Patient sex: M
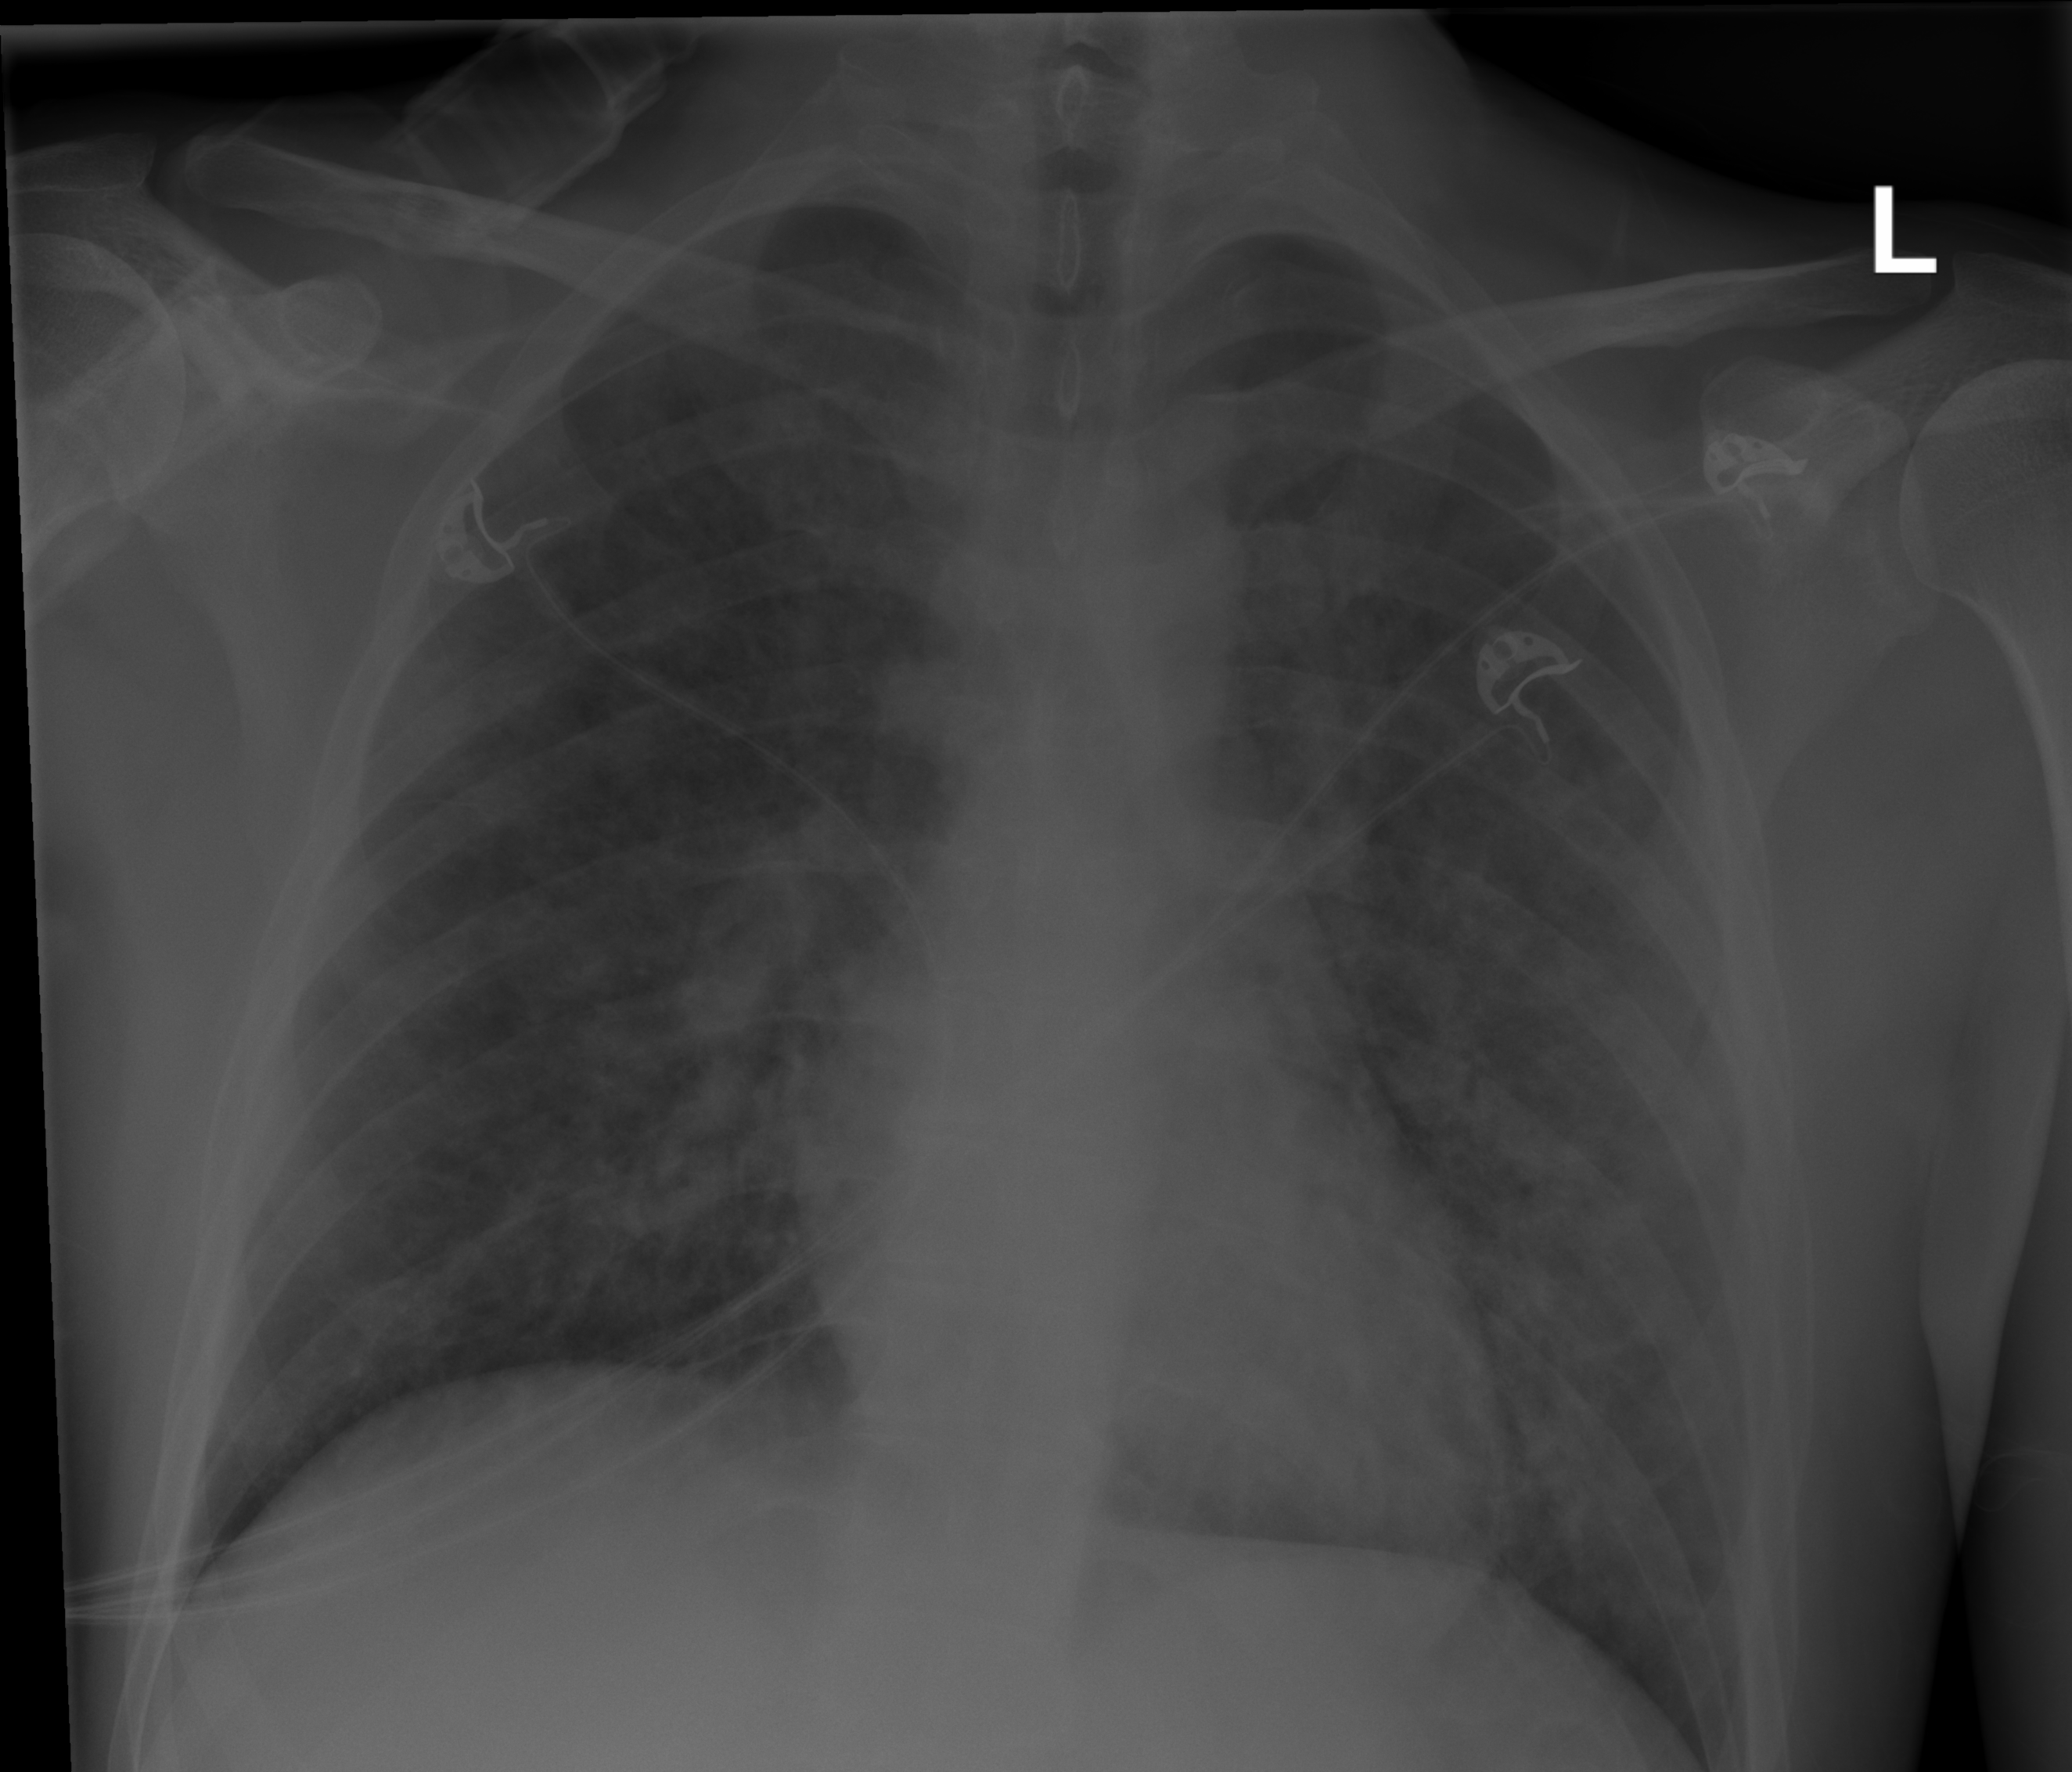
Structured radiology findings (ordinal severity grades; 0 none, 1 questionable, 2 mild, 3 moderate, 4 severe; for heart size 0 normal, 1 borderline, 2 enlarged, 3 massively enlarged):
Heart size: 0
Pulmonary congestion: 0
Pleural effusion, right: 0
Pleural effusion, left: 0
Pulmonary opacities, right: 3
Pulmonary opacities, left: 3
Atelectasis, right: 0
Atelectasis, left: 0